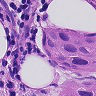
Metastatic tissue present: yes